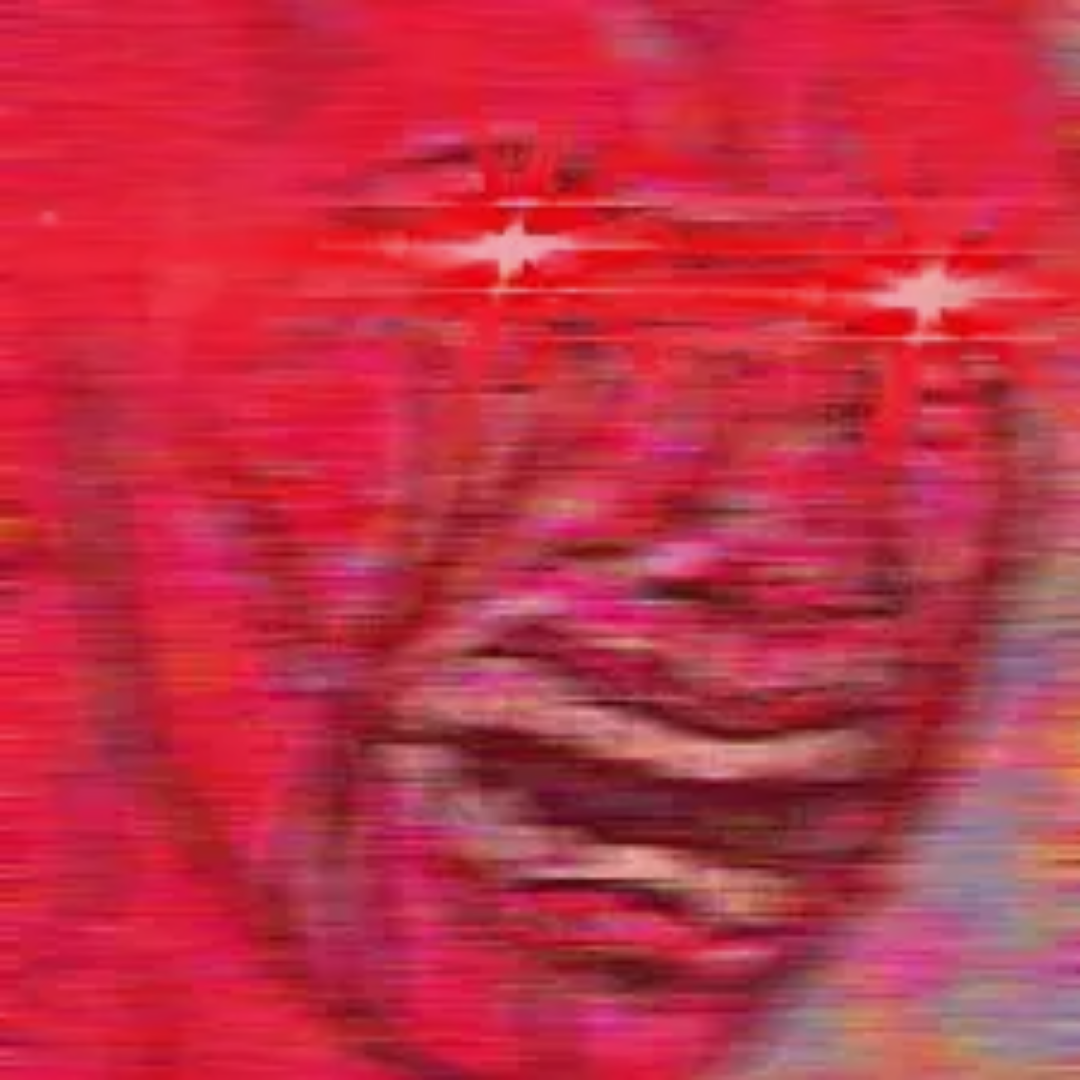
Label: 5_Rage